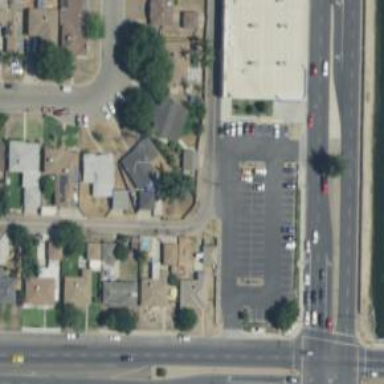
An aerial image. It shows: Alley classified as service road.